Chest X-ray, PA view. Patient: 67 years old, sex M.
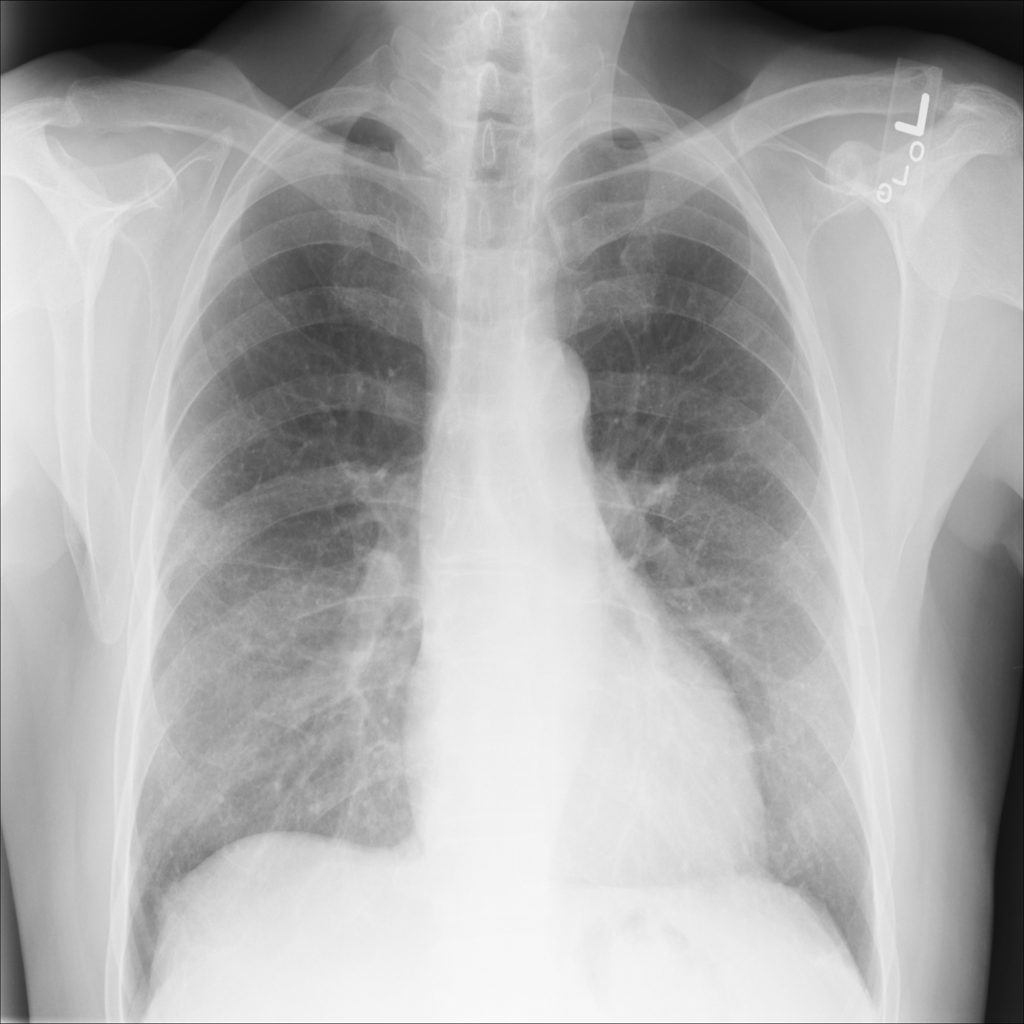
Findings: No Finding